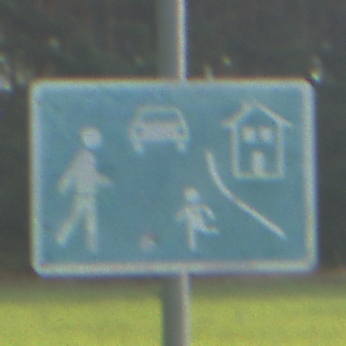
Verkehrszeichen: BeginnVerkehrsberuhigterBereich
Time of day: SunriseSunset
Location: Outdoor (Nature)
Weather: PartlyCloudy
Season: NotSpecified
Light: Natural